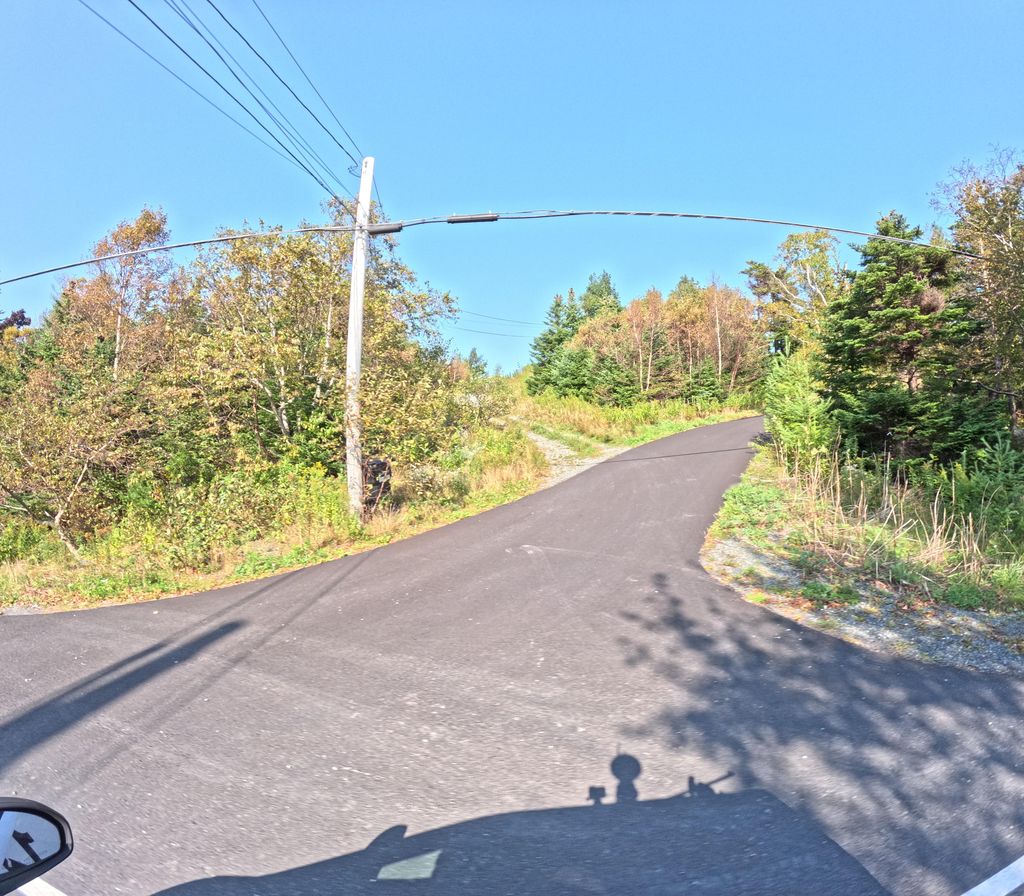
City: st_johns